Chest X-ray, AP view. Patient: 61 years old, sex M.
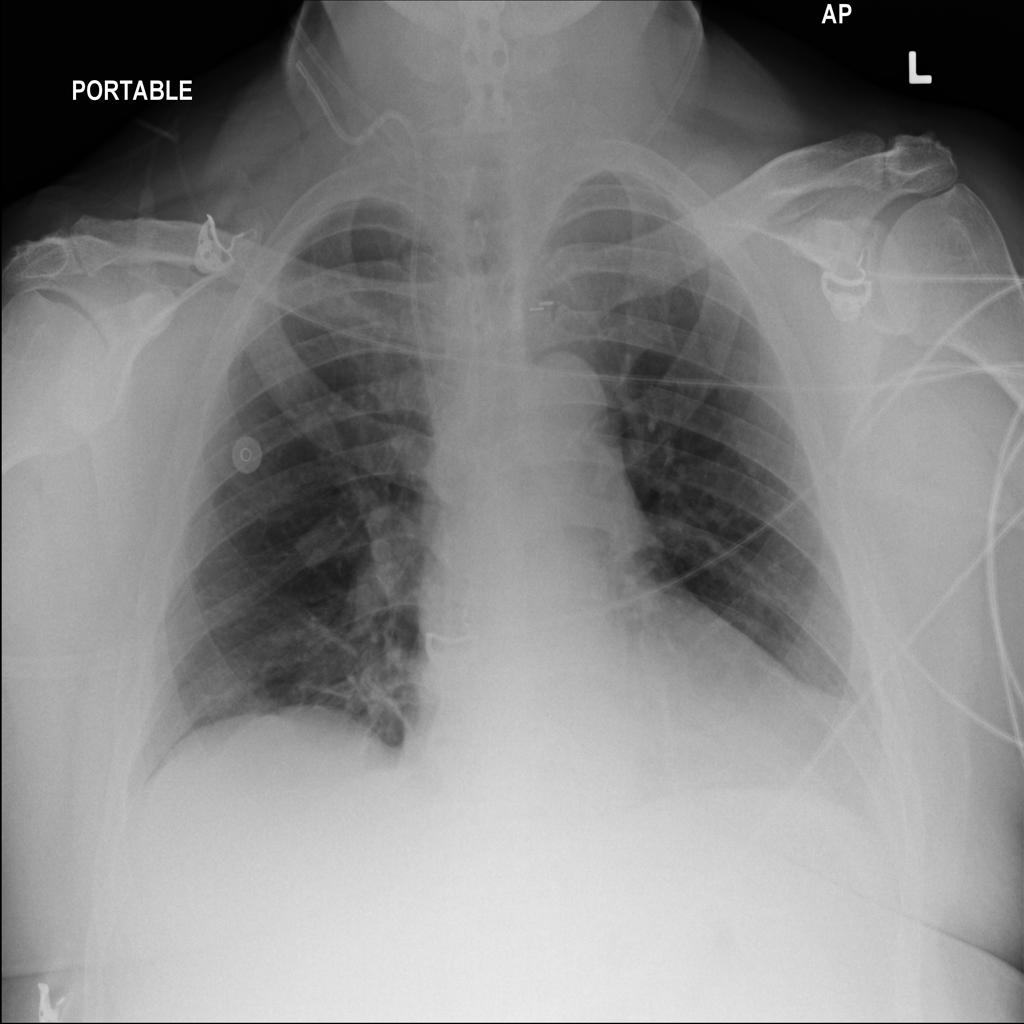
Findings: No Finding